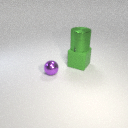
large green rubber cube below large green metal cylinder